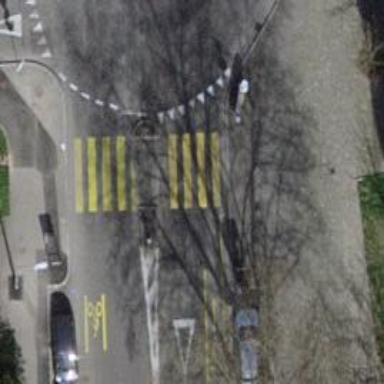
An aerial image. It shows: Marked zebra crossing with island.